Question: I have two column (A and B) and i would make them dependent on the content - images (1,2,3).
For example, when 3 pictures - then First Column - 30% width, Second - 70%,
When 2 pics - 20%/80%
When 1 pic - 10%/90%
Image
Thanks.
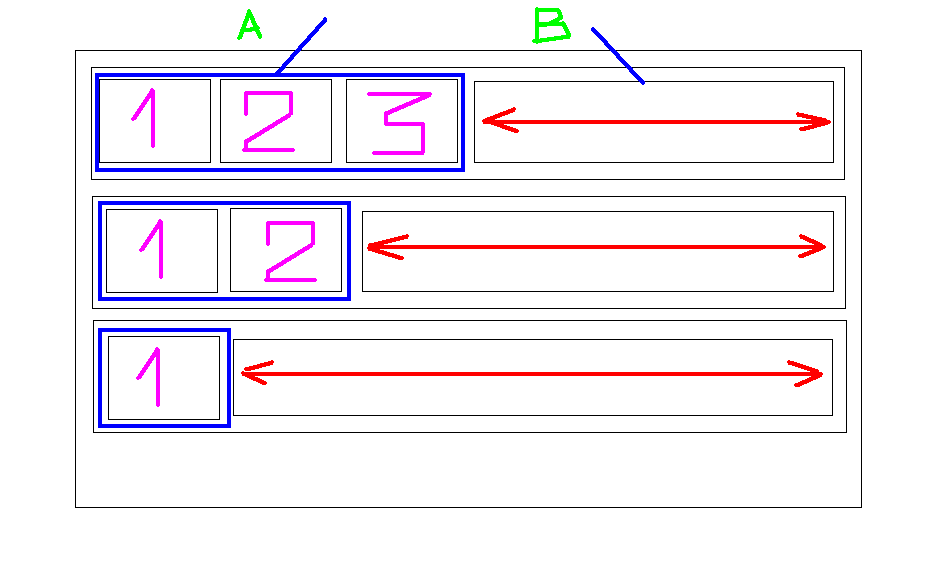
Answer: I don't think Bootstrap is your best bet for achieving that type of layout. This is about as close as I could get it
'''
<div class="container">
<div class="row">
<div class="col-lg-6">
<div class="row">
<div class="col-lg-4">
<img src="#" />
</div>
<div class="col-lg-4">
<img src="#" />
</div>
<div class="col-lg-4">
<img src="#" />
</div>
</div>
</div>
<div class="col-lg-6">right</div>
</div>
<div class="row">
<div class="col-lg-6">
<div class="row">
<div class="col-lg-4">
<img src="#" />
</div>
<div class="col-lg-4">
<img src="#" />
</div>
</div>
</div>
<div class="col-lg-6">right</div>
</div>
<div class="row">
<div class="col-lg-6">
<div class="row">
<div class="col-lg-4">
<img src="#" />
</div>
</div>
</div>
<div class="col-lg-6">right</div>
</div>
'''